Question: I'm been tearing my hair out for the past hour trying to work out why certain functions have always been returning false bools when I was certain the determinants were correct.
So, as debuggers do I abstracted further and further out testing all variables until I got to the point where I was actually testing the bloody database connection.
I can connect to my database but every single query sent to it always returns false. I'm so confused. How can this be wrong?
'''
$db = new PDO('mysql:db=privatechat;host=127.0.0.1', 'root', '');
var_dump($db);
$stmt = $db->prepare("SELECT * FROM 'accounts'");
var_dump($stmt);
$stmt->execute();
$row = $stmt->fetch();
var_dump($row);
'''
The result:
'''
object(PDO)#1 (0) { } object(PDOStatement)#2 (1) { ["queryString"]=> string(24) "SELECT * FROM 'accounts'" } bool(false)
'''
This is the crazy part... when I connect to another local project it's fine!?
Here's a screenshot of my DB and tables:

I just realised as I submitted this question that "db=" should be "dbname="
Good grief! :)
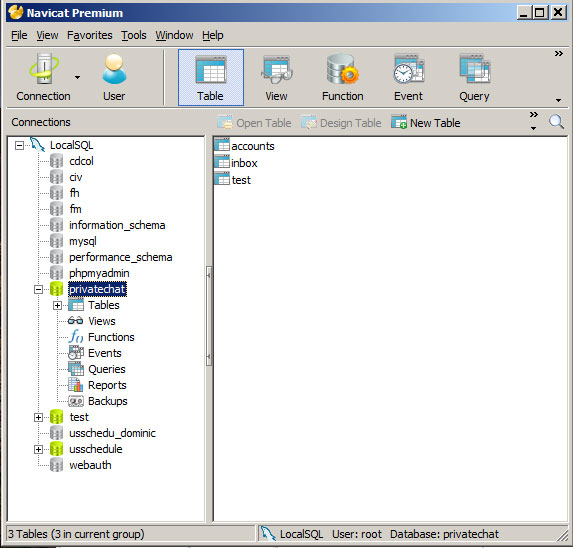
Answer: You want 'dbname=privatechat' in your DSN.